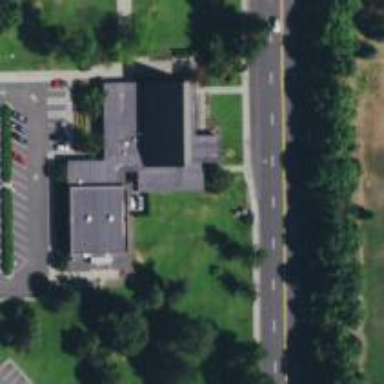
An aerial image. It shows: Healthcare clinic is depicted in the image.